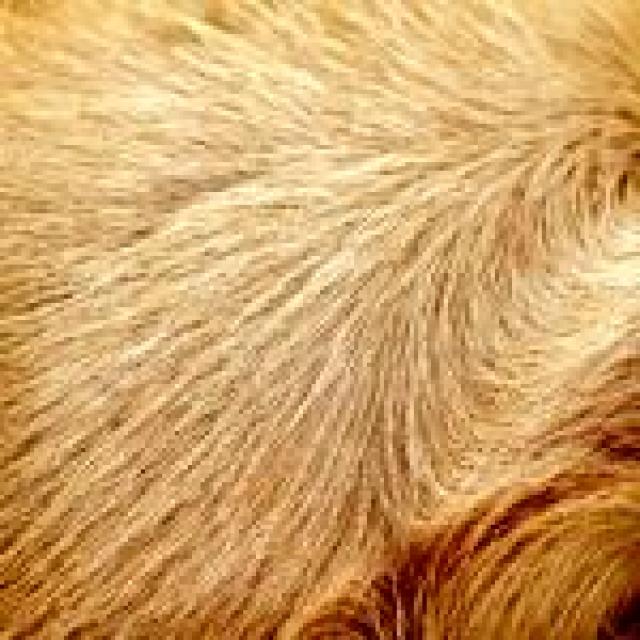
Healthy canine skin — no visible lesions, inflammation, or abnormalities. The skin and coat appear normal.